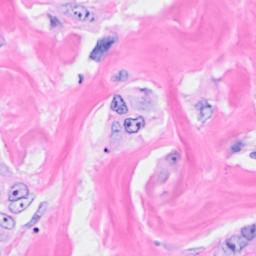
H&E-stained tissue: Breast